Field crop: maize
Growth stage: 1
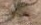
Species: salsola